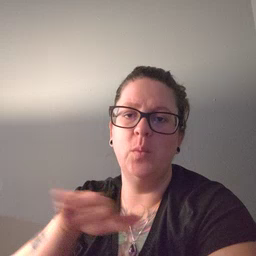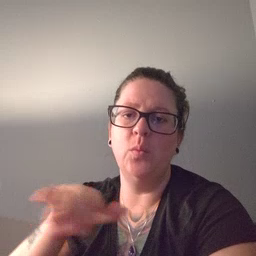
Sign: pool